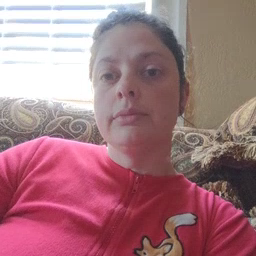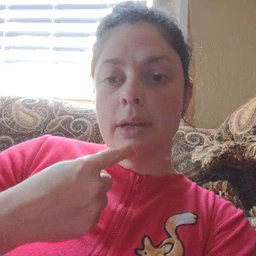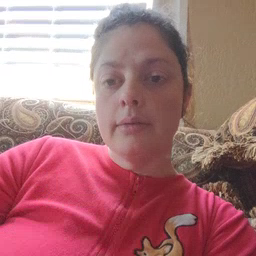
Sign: say